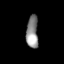
Tissue: lung
Cell type: Fibroblasts
Senescence score: 0.5617
Nuclear area (px): 379
Mean DAPI intensity: 140.567